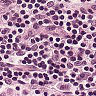
Metastatic tissue present: no